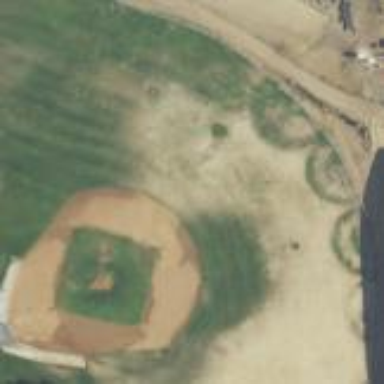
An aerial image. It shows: Baseball pitch for leisure and sports activities.